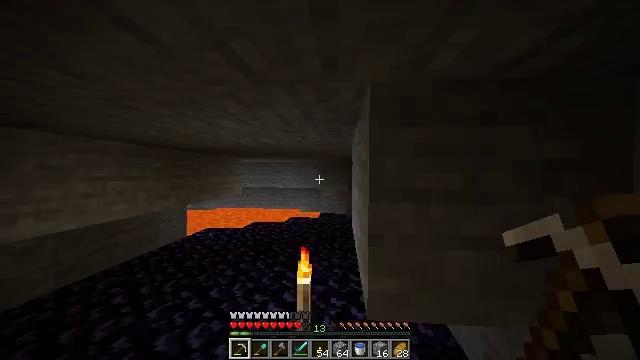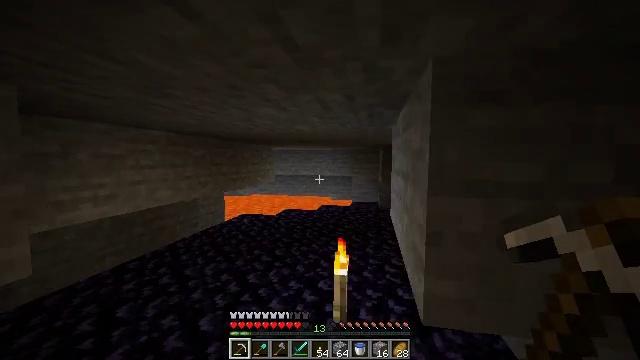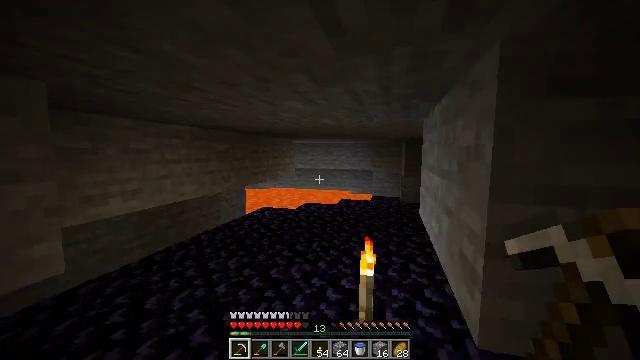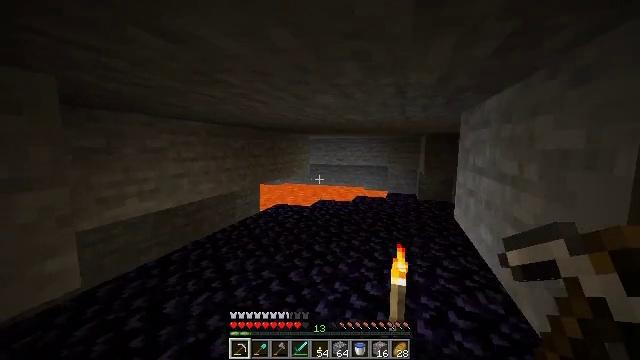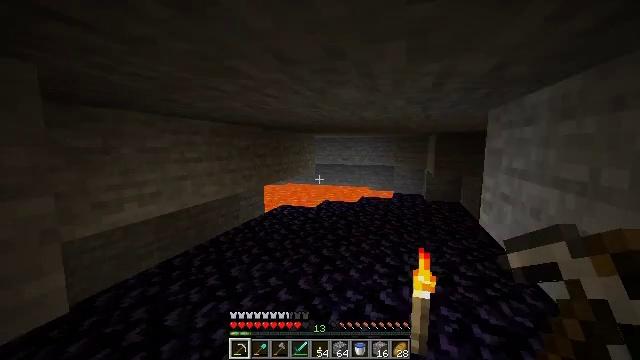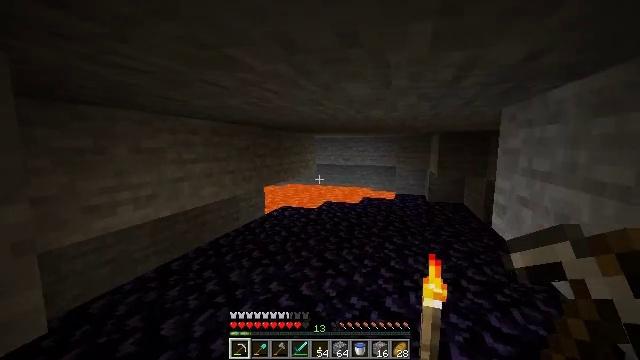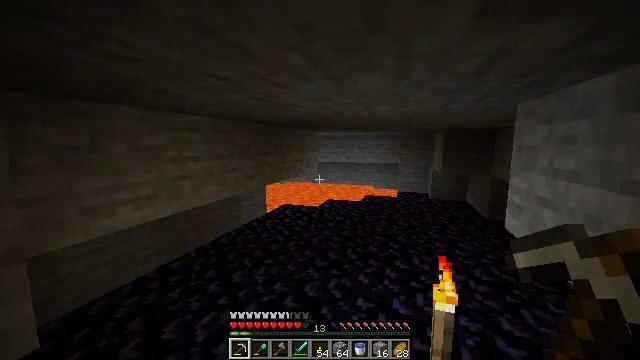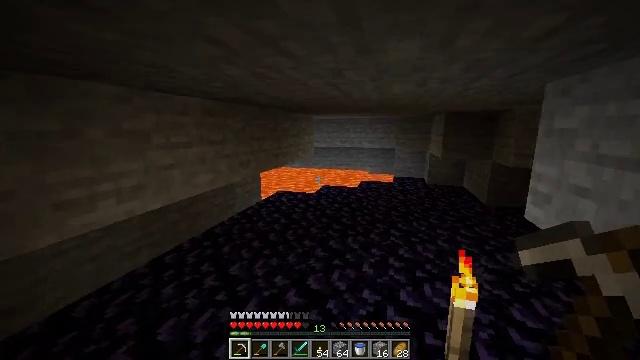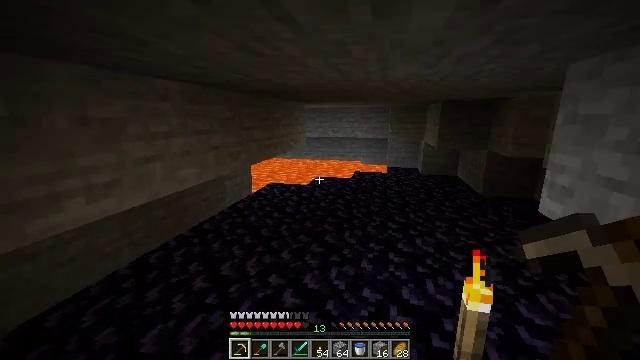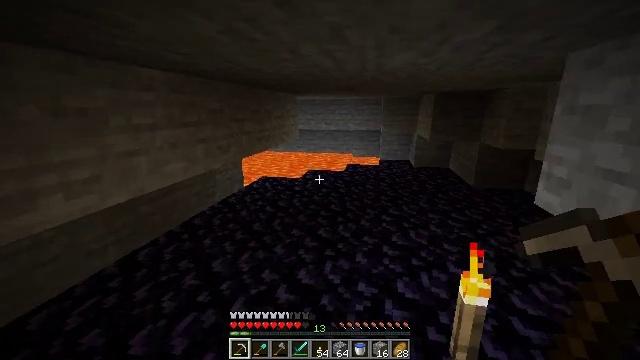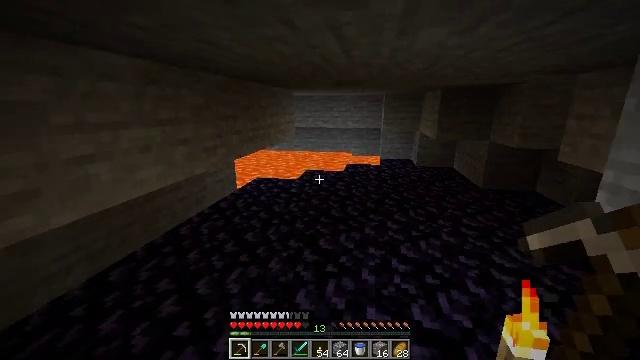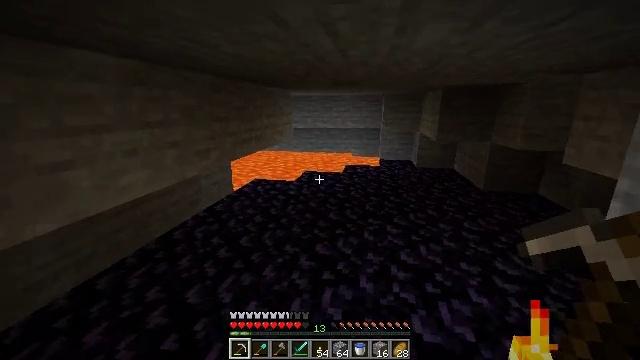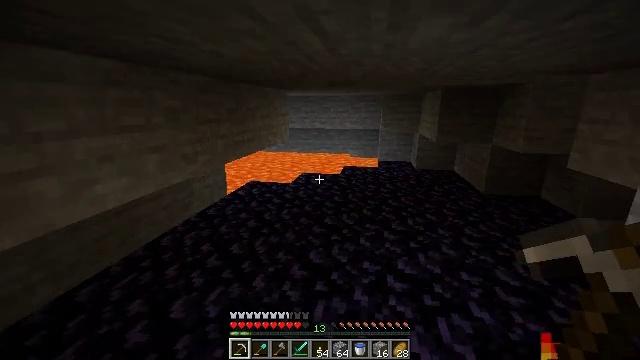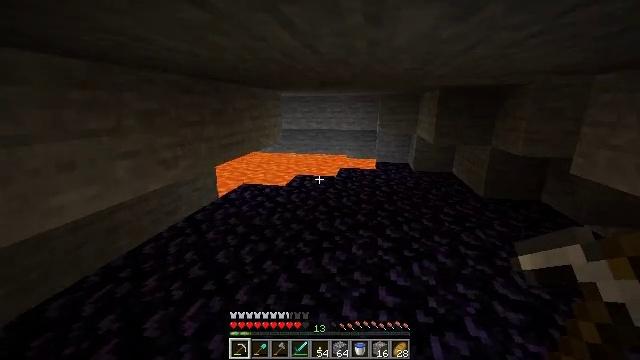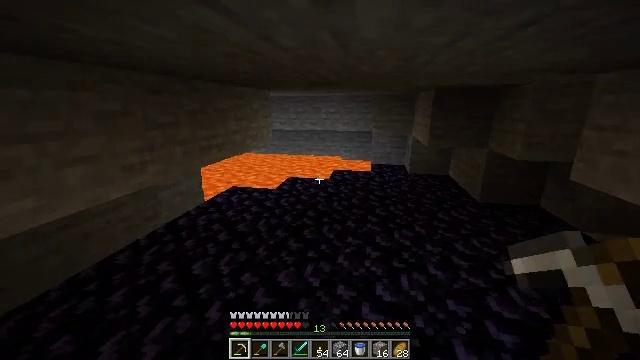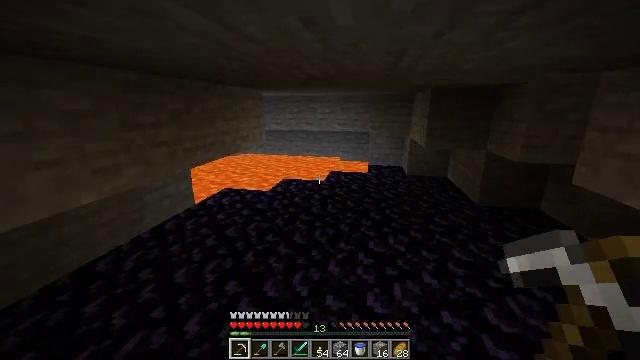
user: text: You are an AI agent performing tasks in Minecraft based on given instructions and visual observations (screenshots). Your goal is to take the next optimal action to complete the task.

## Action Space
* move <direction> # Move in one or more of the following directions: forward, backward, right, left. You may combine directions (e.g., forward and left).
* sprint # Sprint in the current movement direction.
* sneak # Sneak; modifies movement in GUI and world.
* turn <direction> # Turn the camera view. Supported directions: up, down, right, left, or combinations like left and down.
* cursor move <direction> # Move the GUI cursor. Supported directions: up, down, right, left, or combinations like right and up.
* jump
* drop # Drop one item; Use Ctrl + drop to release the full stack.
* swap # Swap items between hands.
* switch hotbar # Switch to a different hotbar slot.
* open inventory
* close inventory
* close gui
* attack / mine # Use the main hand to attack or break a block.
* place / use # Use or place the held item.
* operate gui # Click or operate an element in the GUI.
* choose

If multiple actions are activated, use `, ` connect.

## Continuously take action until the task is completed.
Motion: motion action
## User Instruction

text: Drop a water bucket.
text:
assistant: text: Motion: move forward and move left, turn left and down
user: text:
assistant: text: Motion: move forward and move left, turn left and down
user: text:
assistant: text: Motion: move forward and move left, turn left and down
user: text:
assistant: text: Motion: move forward and move left
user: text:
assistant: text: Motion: move forward and move left
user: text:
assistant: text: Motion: move forward and move left
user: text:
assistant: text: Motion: move forward, turn right and down
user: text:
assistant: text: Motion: move forward, turn right and down
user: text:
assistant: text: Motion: move forward, turn right and down
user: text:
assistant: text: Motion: move forward
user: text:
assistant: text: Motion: move forward and move right
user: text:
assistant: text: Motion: move forward and move right
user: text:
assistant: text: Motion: move forward and move right
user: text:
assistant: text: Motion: move forward and move right
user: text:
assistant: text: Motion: move forward
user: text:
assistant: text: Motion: move forward
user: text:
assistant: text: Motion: move forward
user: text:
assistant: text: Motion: move forward, turn right
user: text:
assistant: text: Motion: move forward, turn right, switch to hotbar 6
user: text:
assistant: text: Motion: move forward, switch to hotbar 6
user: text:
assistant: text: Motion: move forward, turn right, switch to hotbar 6
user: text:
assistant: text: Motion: move forward, switch to hotbar 6
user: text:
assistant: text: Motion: move forward
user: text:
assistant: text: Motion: move forward
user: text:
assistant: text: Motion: move forward
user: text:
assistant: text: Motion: move forward
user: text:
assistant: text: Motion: move forward
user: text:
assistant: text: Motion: no_op
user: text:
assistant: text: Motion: no_op
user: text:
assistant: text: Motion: switch to hotbar 7